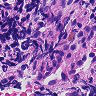
Metastatic tissue present: yes